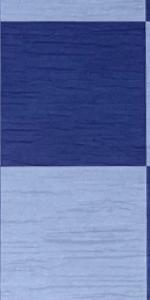
Label: Empty